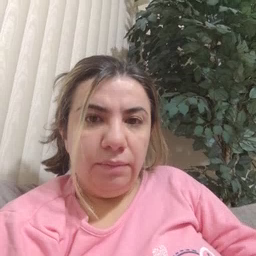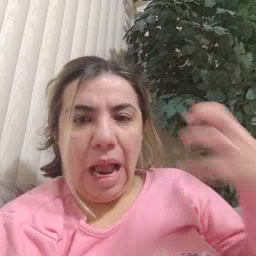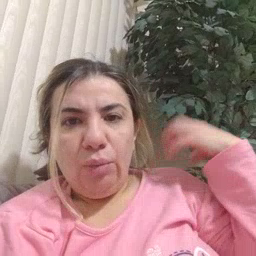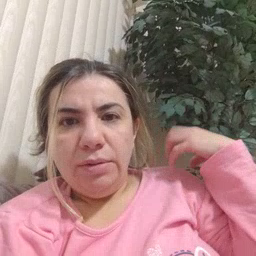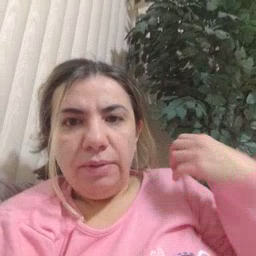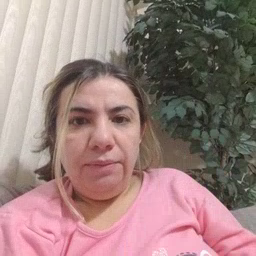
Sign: outside